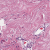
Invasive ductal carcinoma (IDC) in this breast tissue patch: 0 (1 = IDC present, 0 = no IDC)